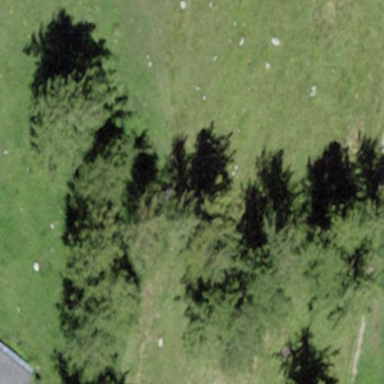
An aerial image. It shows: Forest area.